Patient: sex F, age 74
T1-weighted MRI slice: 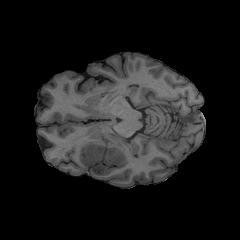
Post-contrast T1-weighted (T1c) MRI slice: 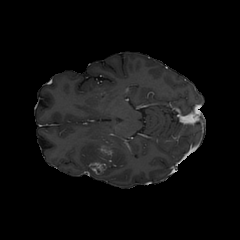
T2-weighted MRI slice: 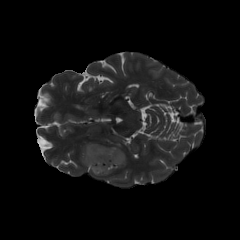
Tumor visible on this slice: yes
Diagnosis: Glioblastoma, IDH-wildtype
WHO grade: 4